Interaction volume radius: 10 \u00c5
Interaction volume height: 30 \u00c5
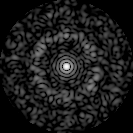
Disorder parameter: 0.8448